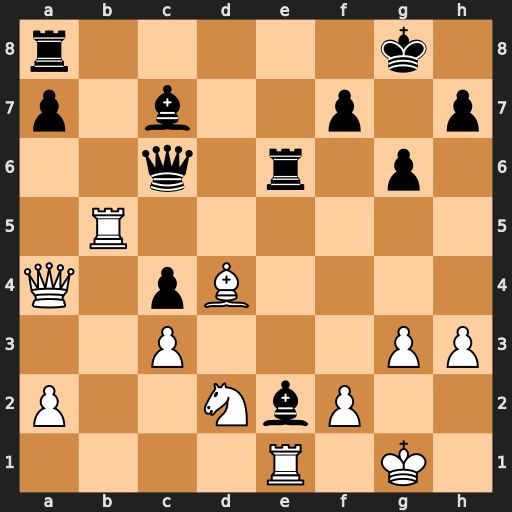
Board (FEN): r5k1/p1b2p1p/2q1r1p1/1R6/Q1pB4/2P3PP/P2NbP2/4R1K1
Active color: w
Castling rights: -
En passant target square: -
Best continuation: Rxe2 Rxe2 Rb8+ Rxb8 Qxc6